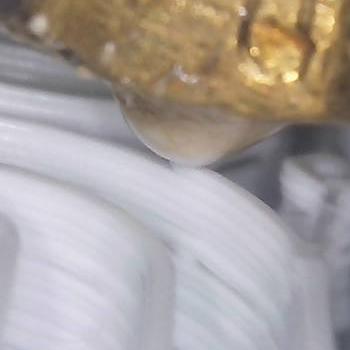
Flow rate: 84%